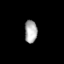
Tissue: prostate
Cell type: Fibroblasts
Senescence score: 0.8456
Nuclear area (px): 274
Mean DAPI intensity: 174.31